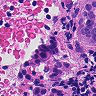
Metastatic tissue present: yes